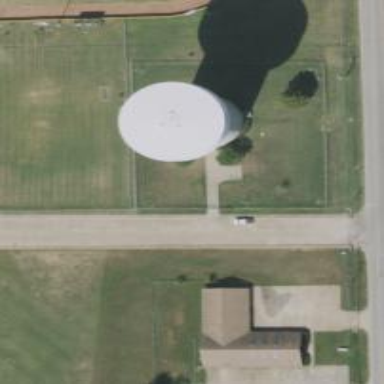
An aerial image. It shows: Water tower that is man-made.